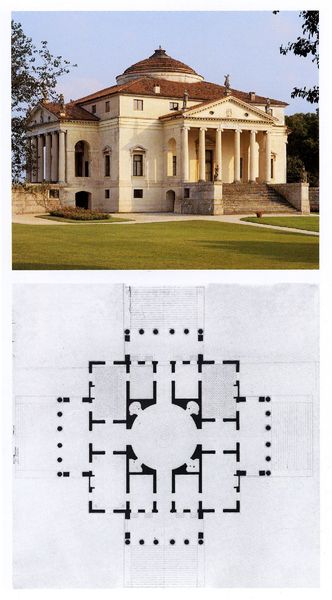
Titel: “La Rotonda” bei Vicenza
Künstler: Andrea Palladio
Standort: Vicenza (EU - I - Venetien)
Schlagwörter: himmel, bäume, gelb, blumen, fenster, säulen, zeichnung, dach, gebäude, gras, haus, park, rasen, schloss, weg, wiese, architektur, wege, renaissance, kreis, rund, ziegel, platz, figuren, kuppel, treppe, treppen, stufen, foto, eingang, villa, mauern, portikus, manierismus, beet, blumenbeet, freitreppe, plan, tempel, quadrat, symetrisch, quadratisch, grundriss, tympanon, zentralbau, kubus, palladio, andrea, villa rotonda, rotonda, itlaien, allansichtig, 1570, platzu, andrea palladia